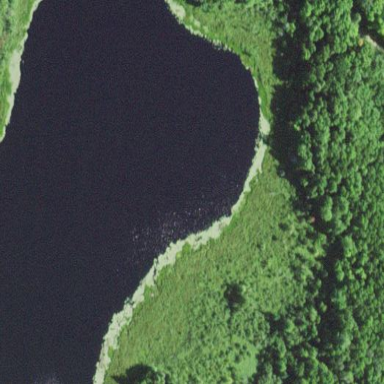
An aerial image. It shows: Beautiful lake surrounded by nature.